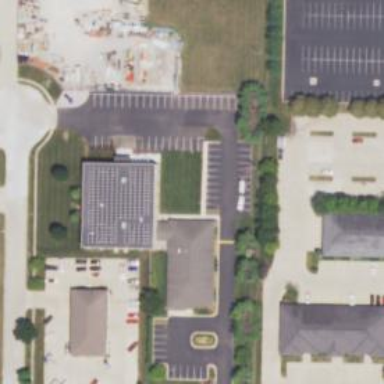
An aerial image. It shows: Commercial building.